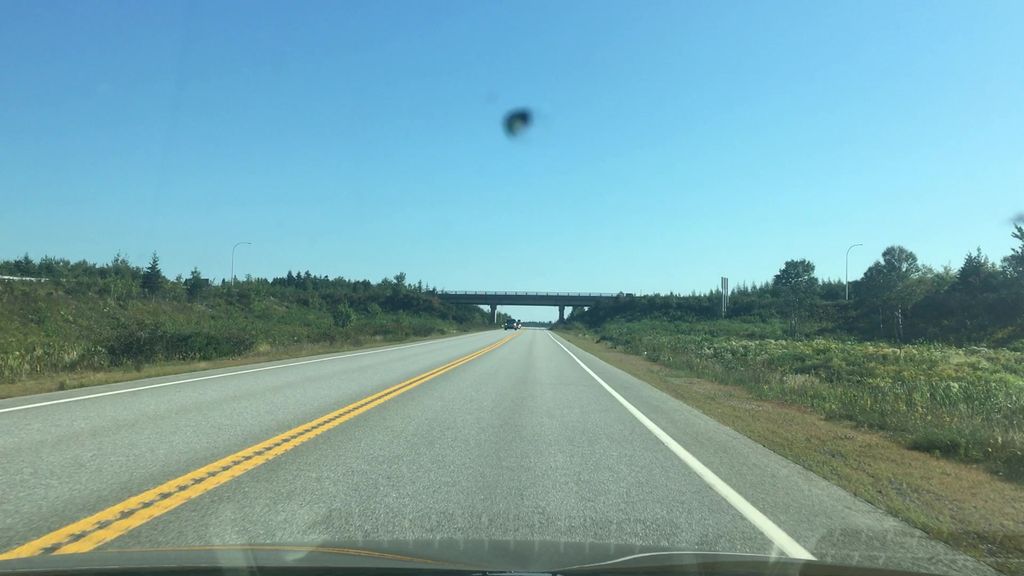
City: halifax